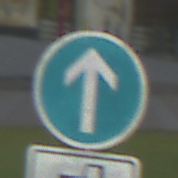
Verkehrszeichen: VorgeschriebeneFahrtrichtungGeradeaus
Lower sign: MehrspurigeFahrzeugeFrei8
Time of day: MorningAfternoon
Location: Outdoor (Suburban)
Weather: PartlyCloudy
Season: NotSpecified
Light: Natural